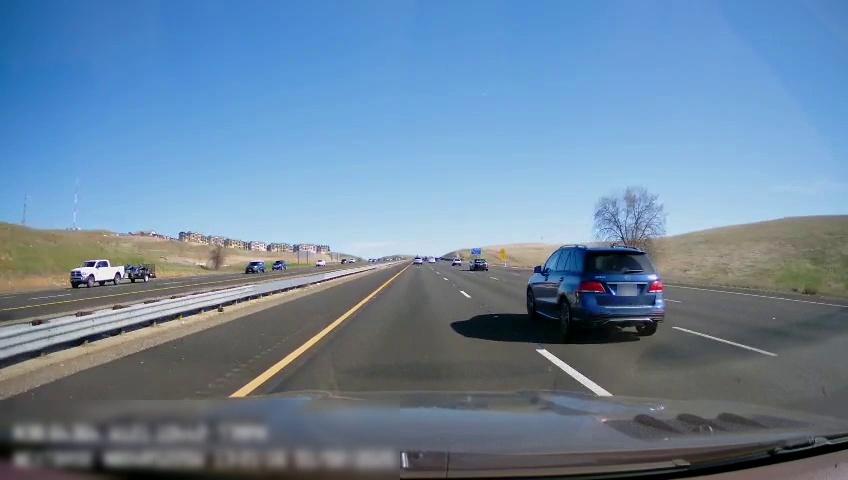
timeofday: Day
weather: Sunny
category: Drivable Space
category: Drivable Space
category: Vehicles | Car
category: Vehicles | Car
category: Vehicles | SUV
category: Vehicles | SUV
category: Vehicles | Truck
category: Vehicles | Other LV
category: Vehicles | SUV
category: Vehicles | SUV
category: Vehicles | SUV
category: Lanes | Current Lane
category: Lanes | Current Lane
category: Lanes | Alternate Lane
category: Lanes | Alternate Lane
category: Lanes | Alternate Lane
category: Lanes | Opposite Lane
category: Lanes | Opposite Lane
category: Lanes | Opposite Lane